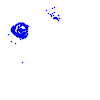
Particle: pion